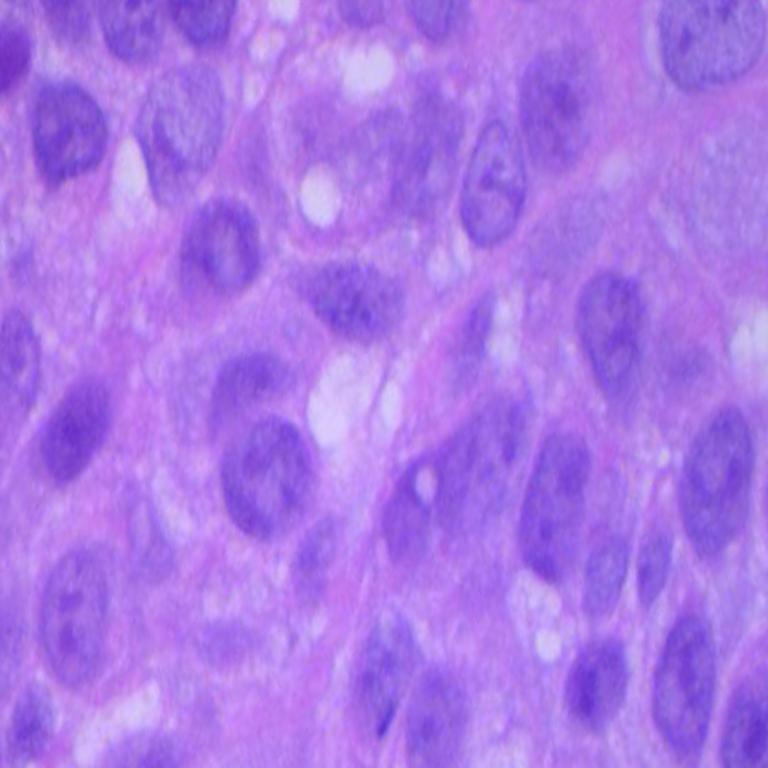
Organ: lung
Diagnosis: squamous carcinomas